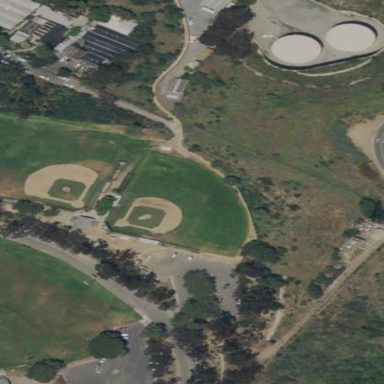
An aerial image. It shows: Baseball pitch for leisure and sports activities.